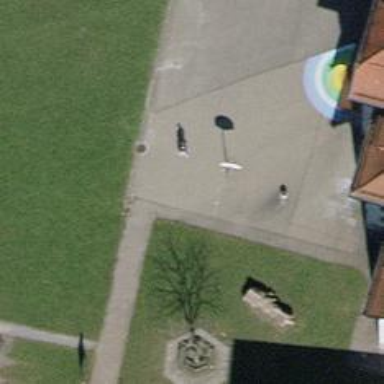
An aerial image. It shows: Basketball court.